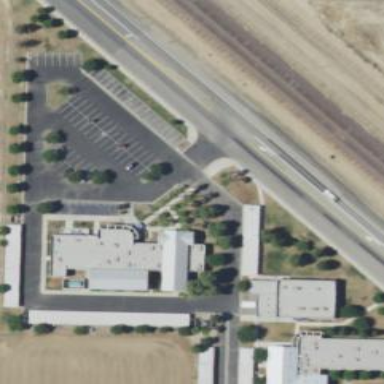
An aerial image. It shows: Healthcare clinic.